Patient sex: M
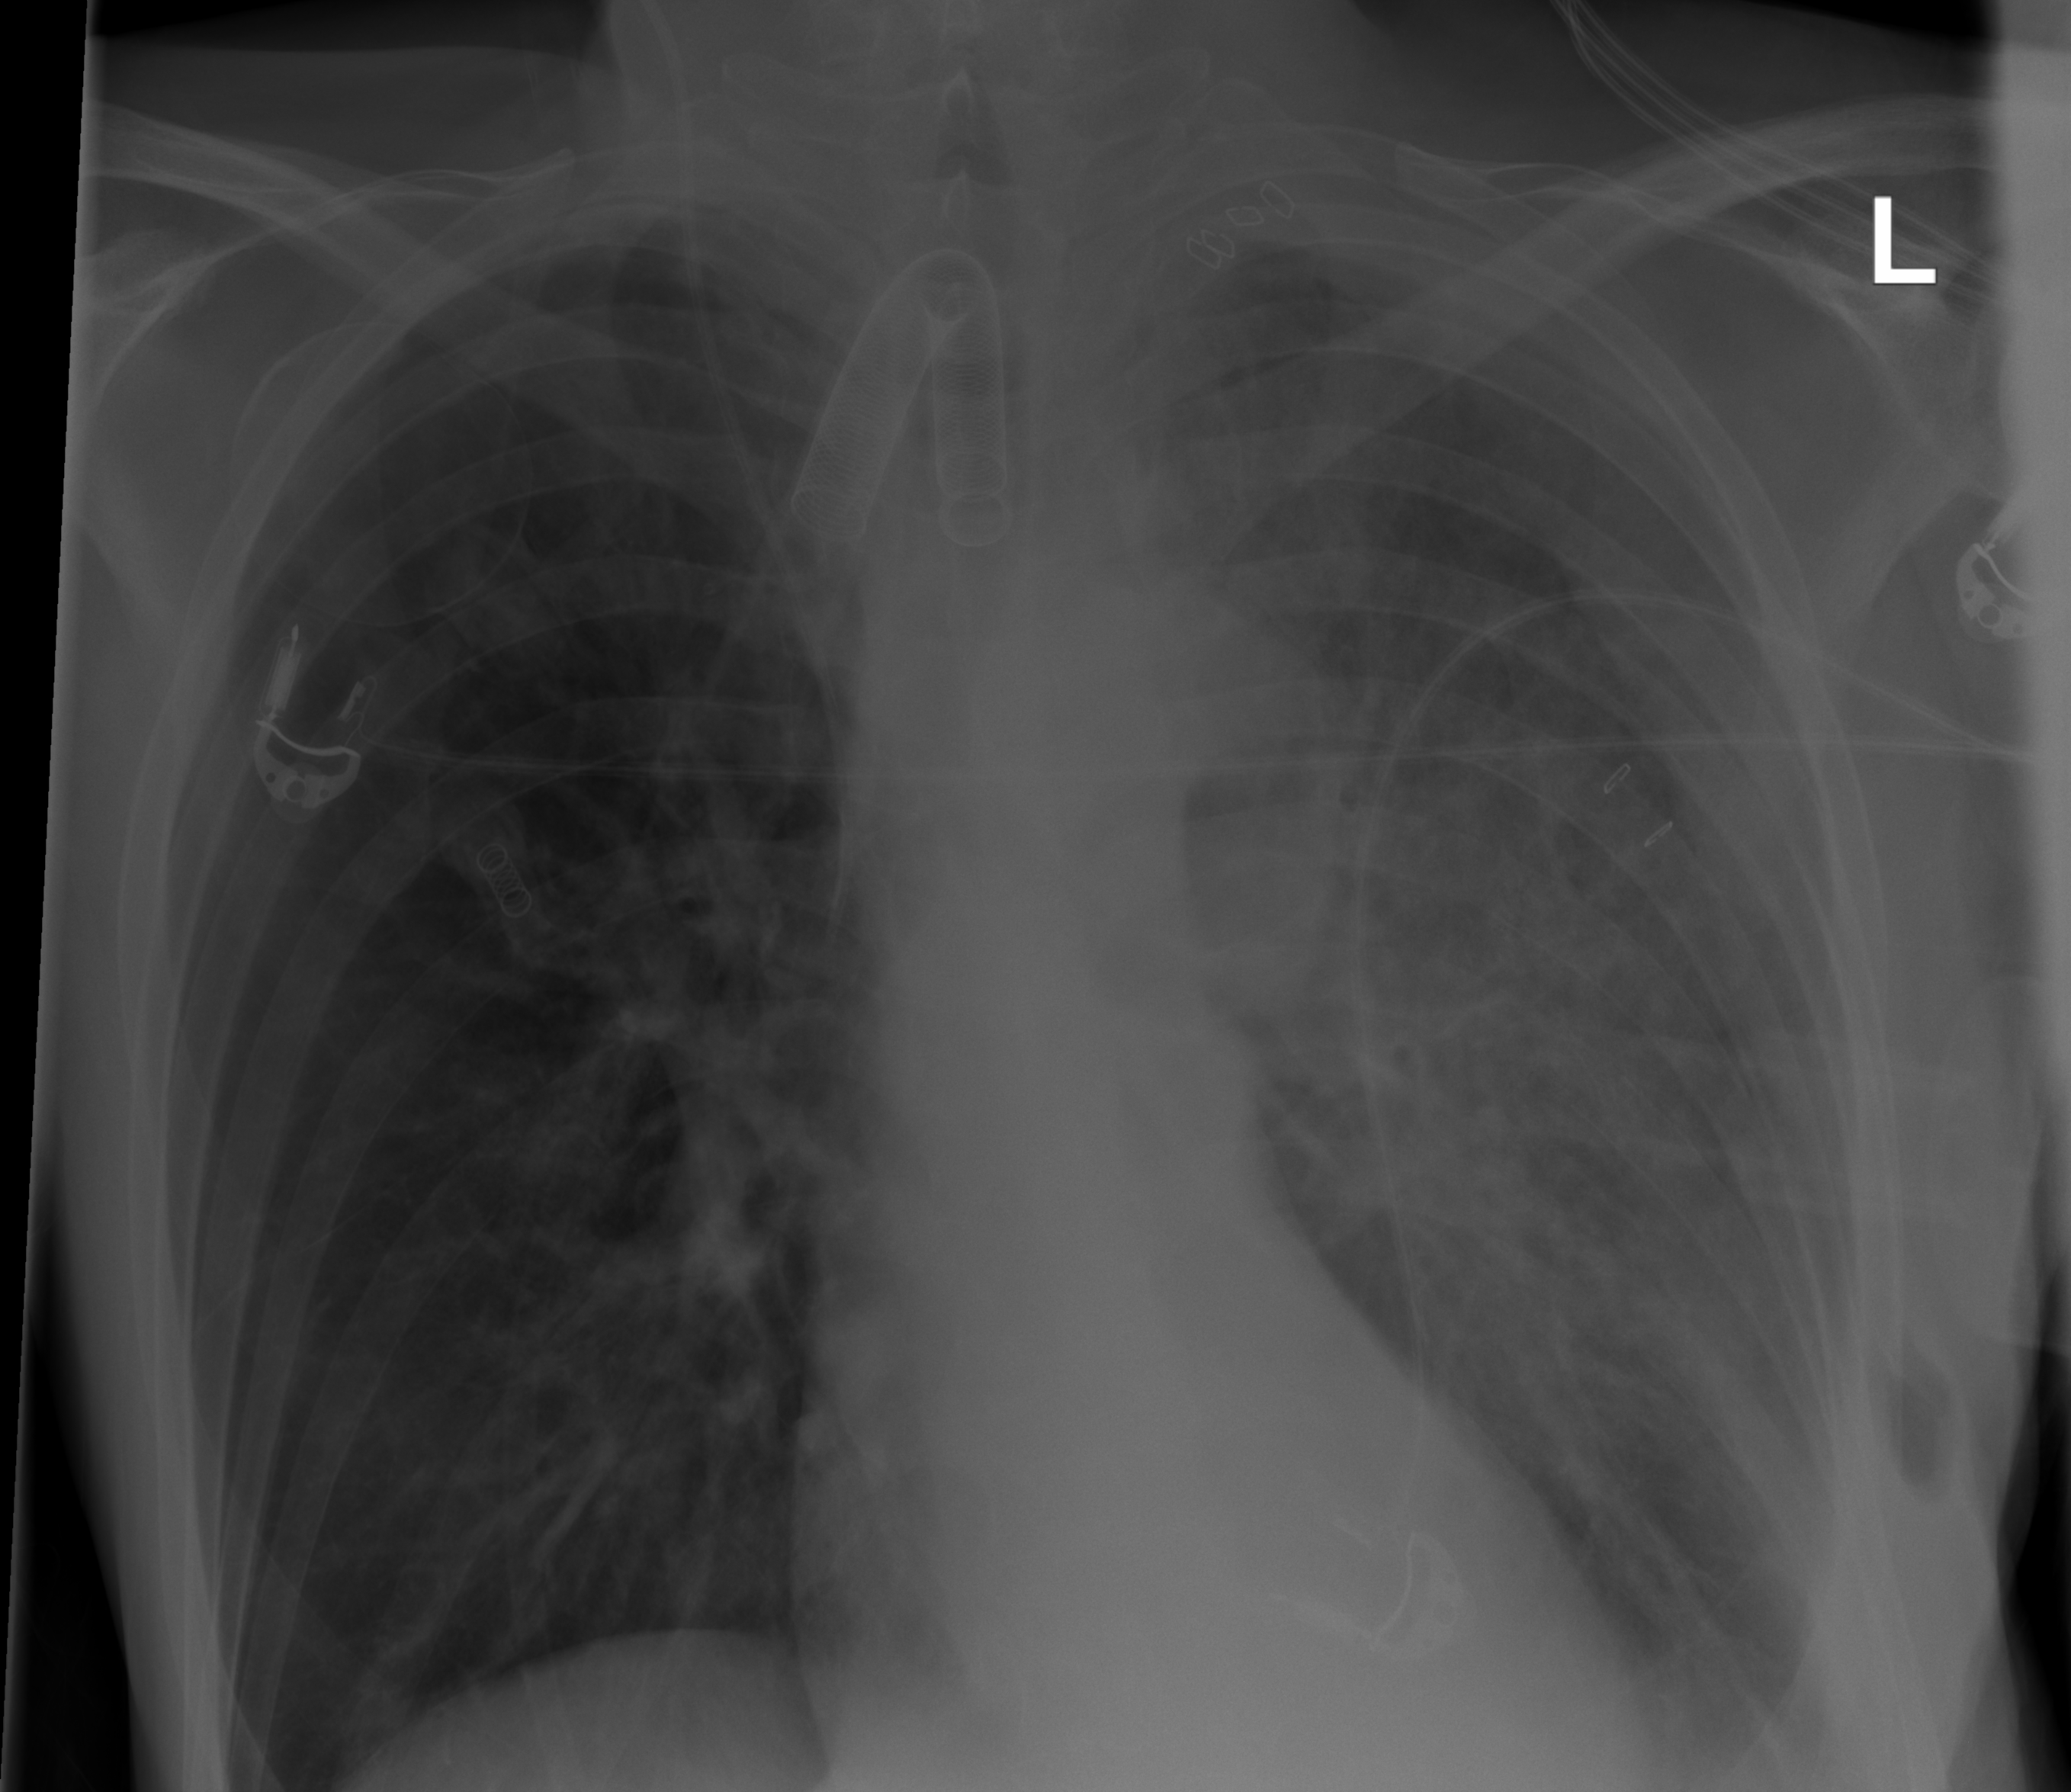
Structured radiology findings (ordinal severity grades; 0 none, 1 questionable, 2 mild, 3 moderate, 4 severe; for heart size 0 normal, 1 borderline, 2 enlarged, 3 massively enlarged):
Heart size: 1
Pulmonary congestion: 0
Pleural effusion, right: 0
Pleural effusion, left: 2
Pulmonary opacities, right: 0
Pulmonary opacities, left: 3
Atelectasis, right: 0
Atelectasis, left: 2